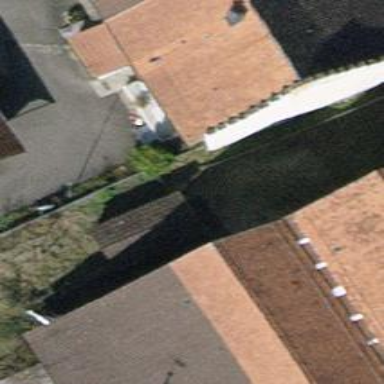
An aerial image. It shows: Semidetached house with gabled roof.